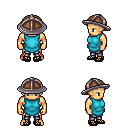
a pixel art fantasy rpg character, male body template, human, tanned skin, teal tunic, metal pants, green short mohawk hairstyle, chain helm, ghillies, four views (front, back, left, right), 2x2 character sprite sheet, small pixel art, hard edges, no anti-aliasing